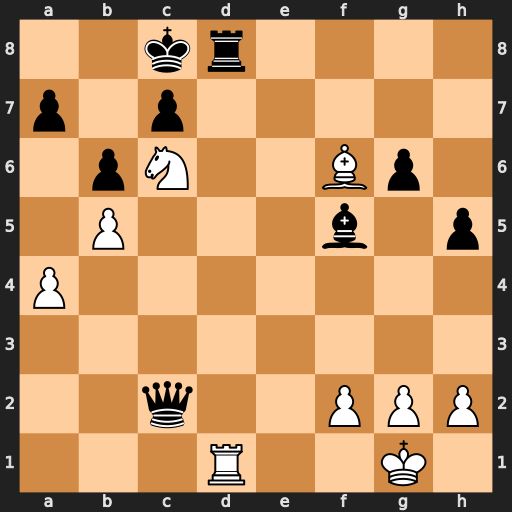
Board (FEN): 2kr4/p1p5/1pN2Bp1/1P3b1p/P7/8/2q2PPP/3R2K1
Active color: w
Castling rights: -
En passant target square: -
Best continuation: Rxd8+ Kb7 Rb8#